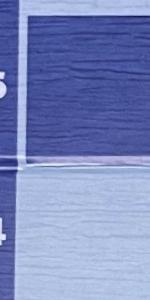
Label: Empty